Aerial crown-view tile of a tropical tree (Barro Colorado Island, Panama), acquired 20240813:
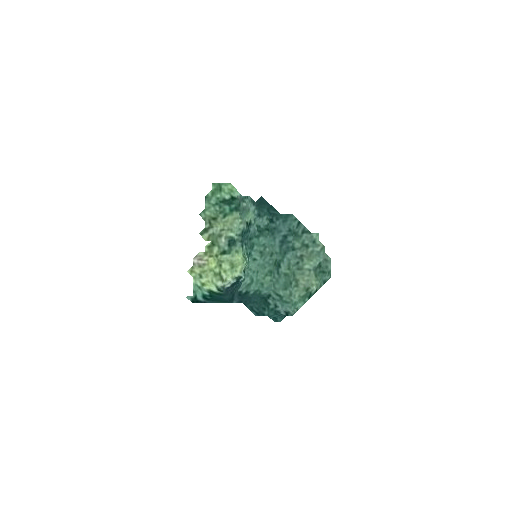
Species: Nectandra lineata
GBIF accepted scientific name: Nectandra lineata
Crown area: 19.266 m²